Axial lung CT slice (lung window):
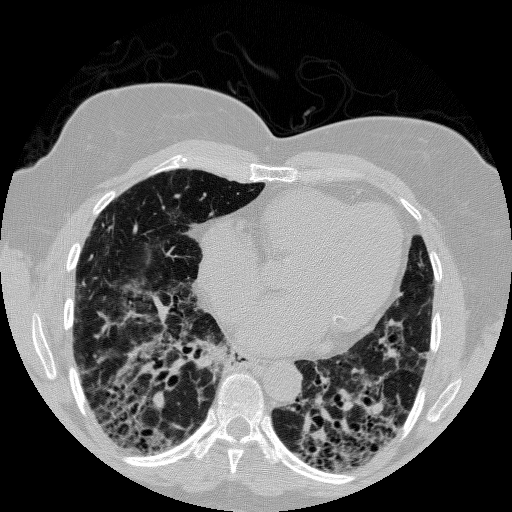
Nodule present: no